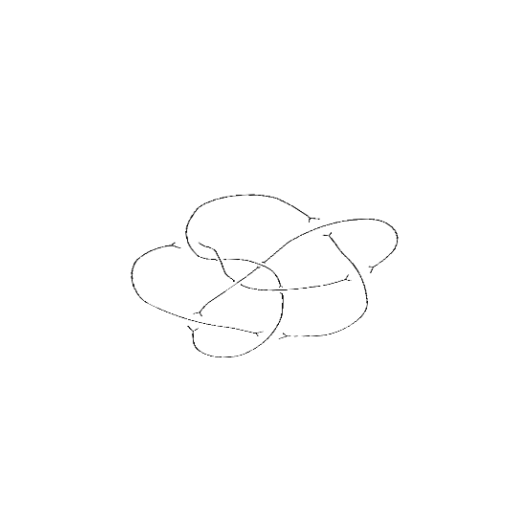
Crossing number: 9